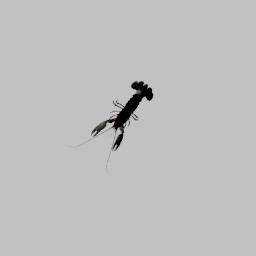
Label: animals